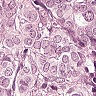
Metastatic tissue present: yes